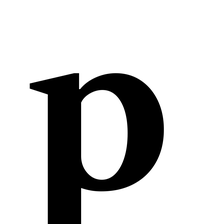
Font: LibreCaslonText_Bold